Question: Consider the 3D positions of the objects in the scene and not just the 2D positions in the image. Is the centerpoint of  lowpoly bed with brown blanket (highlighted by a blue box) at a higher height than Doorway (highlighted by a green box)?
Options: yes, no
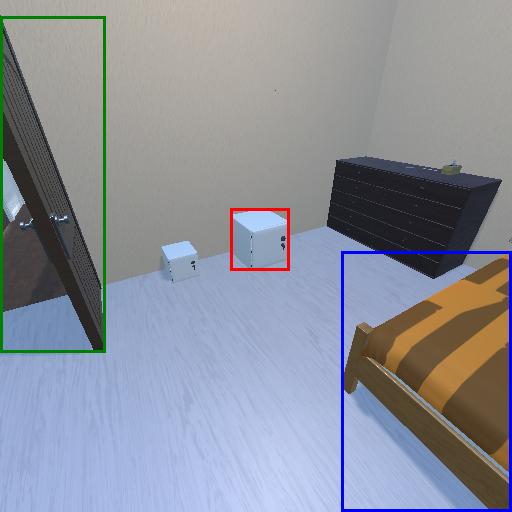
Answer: yes